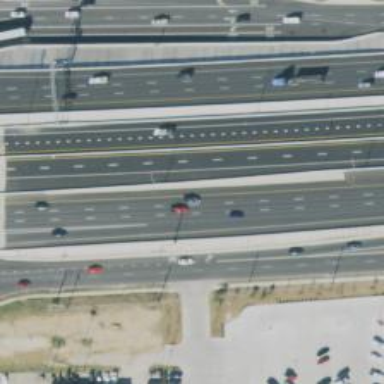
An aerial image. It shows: Motorway junction.